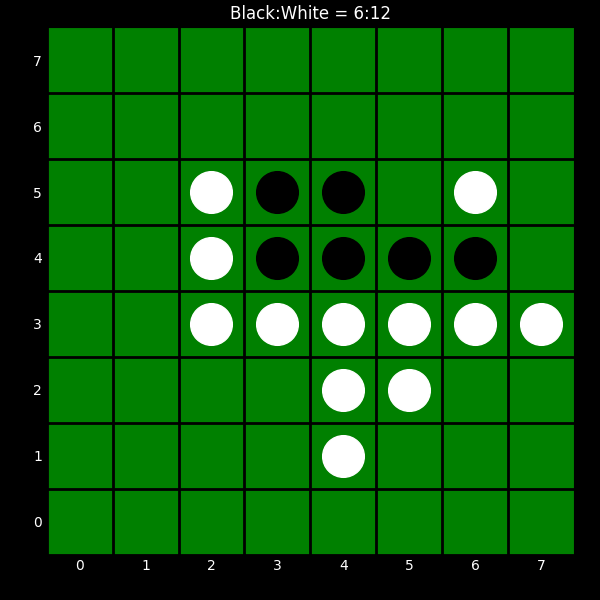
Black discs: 6
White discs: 12